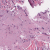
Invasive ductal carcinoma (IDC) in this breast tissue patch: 1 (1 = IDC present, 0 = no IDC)